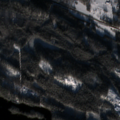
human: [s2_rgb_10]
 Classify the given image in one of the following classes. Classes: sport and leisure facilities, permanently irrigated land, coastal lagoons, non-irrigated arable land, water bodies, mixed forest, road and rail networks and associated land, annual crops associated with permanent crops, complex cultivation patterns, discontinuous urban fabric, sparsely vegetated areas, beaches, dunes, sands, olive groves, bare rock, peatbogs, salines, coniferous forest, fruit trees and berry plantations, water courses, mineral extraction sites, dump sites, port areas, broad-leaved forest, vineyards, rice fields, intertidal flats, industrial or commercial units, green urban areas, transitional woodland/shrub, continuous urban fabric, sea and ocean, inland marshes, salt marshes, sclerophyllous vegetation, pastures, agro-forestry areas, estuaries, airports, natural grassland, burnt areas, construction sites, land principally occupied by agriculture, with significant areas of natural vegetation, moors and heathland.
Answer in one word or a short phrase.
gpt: coniferous forest, mixed forest, water bodies